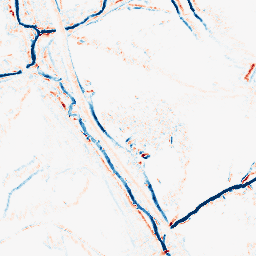
Category: morphological
Decomposition family: morphological_diamond
Decomposition parameters: operation: average
radius: 3
Upsampling method: bicubic
Upsampling parameters: scale: 8
Upsampling scale: 8